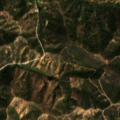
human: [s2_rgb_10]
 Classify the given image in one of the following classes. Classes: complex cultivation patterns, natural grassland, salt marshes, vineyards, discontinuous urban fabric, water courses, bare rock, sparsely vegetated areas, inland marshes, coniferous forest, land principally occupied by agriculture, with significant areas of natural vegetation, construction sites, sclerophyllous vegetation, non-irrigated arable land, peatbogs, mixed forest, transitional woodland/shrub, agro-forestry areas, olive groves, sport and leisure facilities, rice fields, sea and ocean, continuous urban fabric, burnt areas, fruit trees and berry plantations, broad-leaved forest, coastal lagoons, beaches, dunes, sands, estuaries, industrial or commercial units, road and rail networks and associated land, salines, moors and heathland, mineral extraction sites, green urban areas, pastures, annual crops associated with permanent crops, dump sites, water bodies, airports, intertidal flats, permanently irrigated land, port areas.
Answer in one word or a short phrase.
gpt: broad-leaved forest